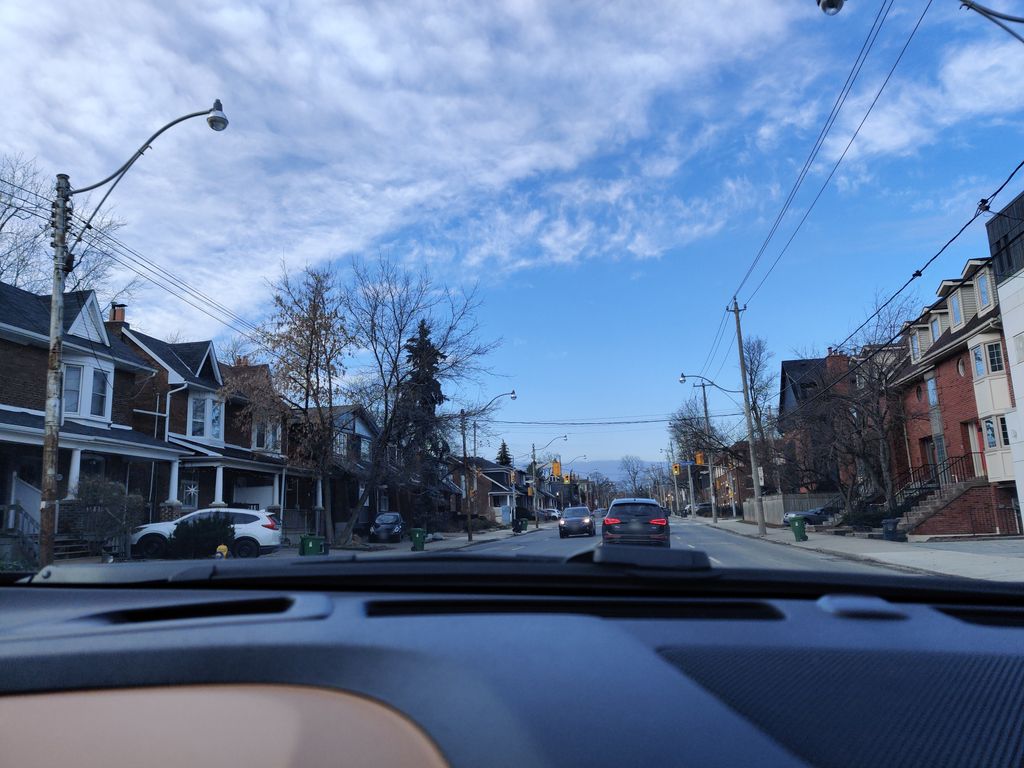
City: toronto